Question: Following the steps described in the <URL>:
'''
kqueue() FileSystemWatcher has reached the maximum nunmber of files to watch.
'''
See the attached screenshot for the complete stacktrace. What could be wrong?
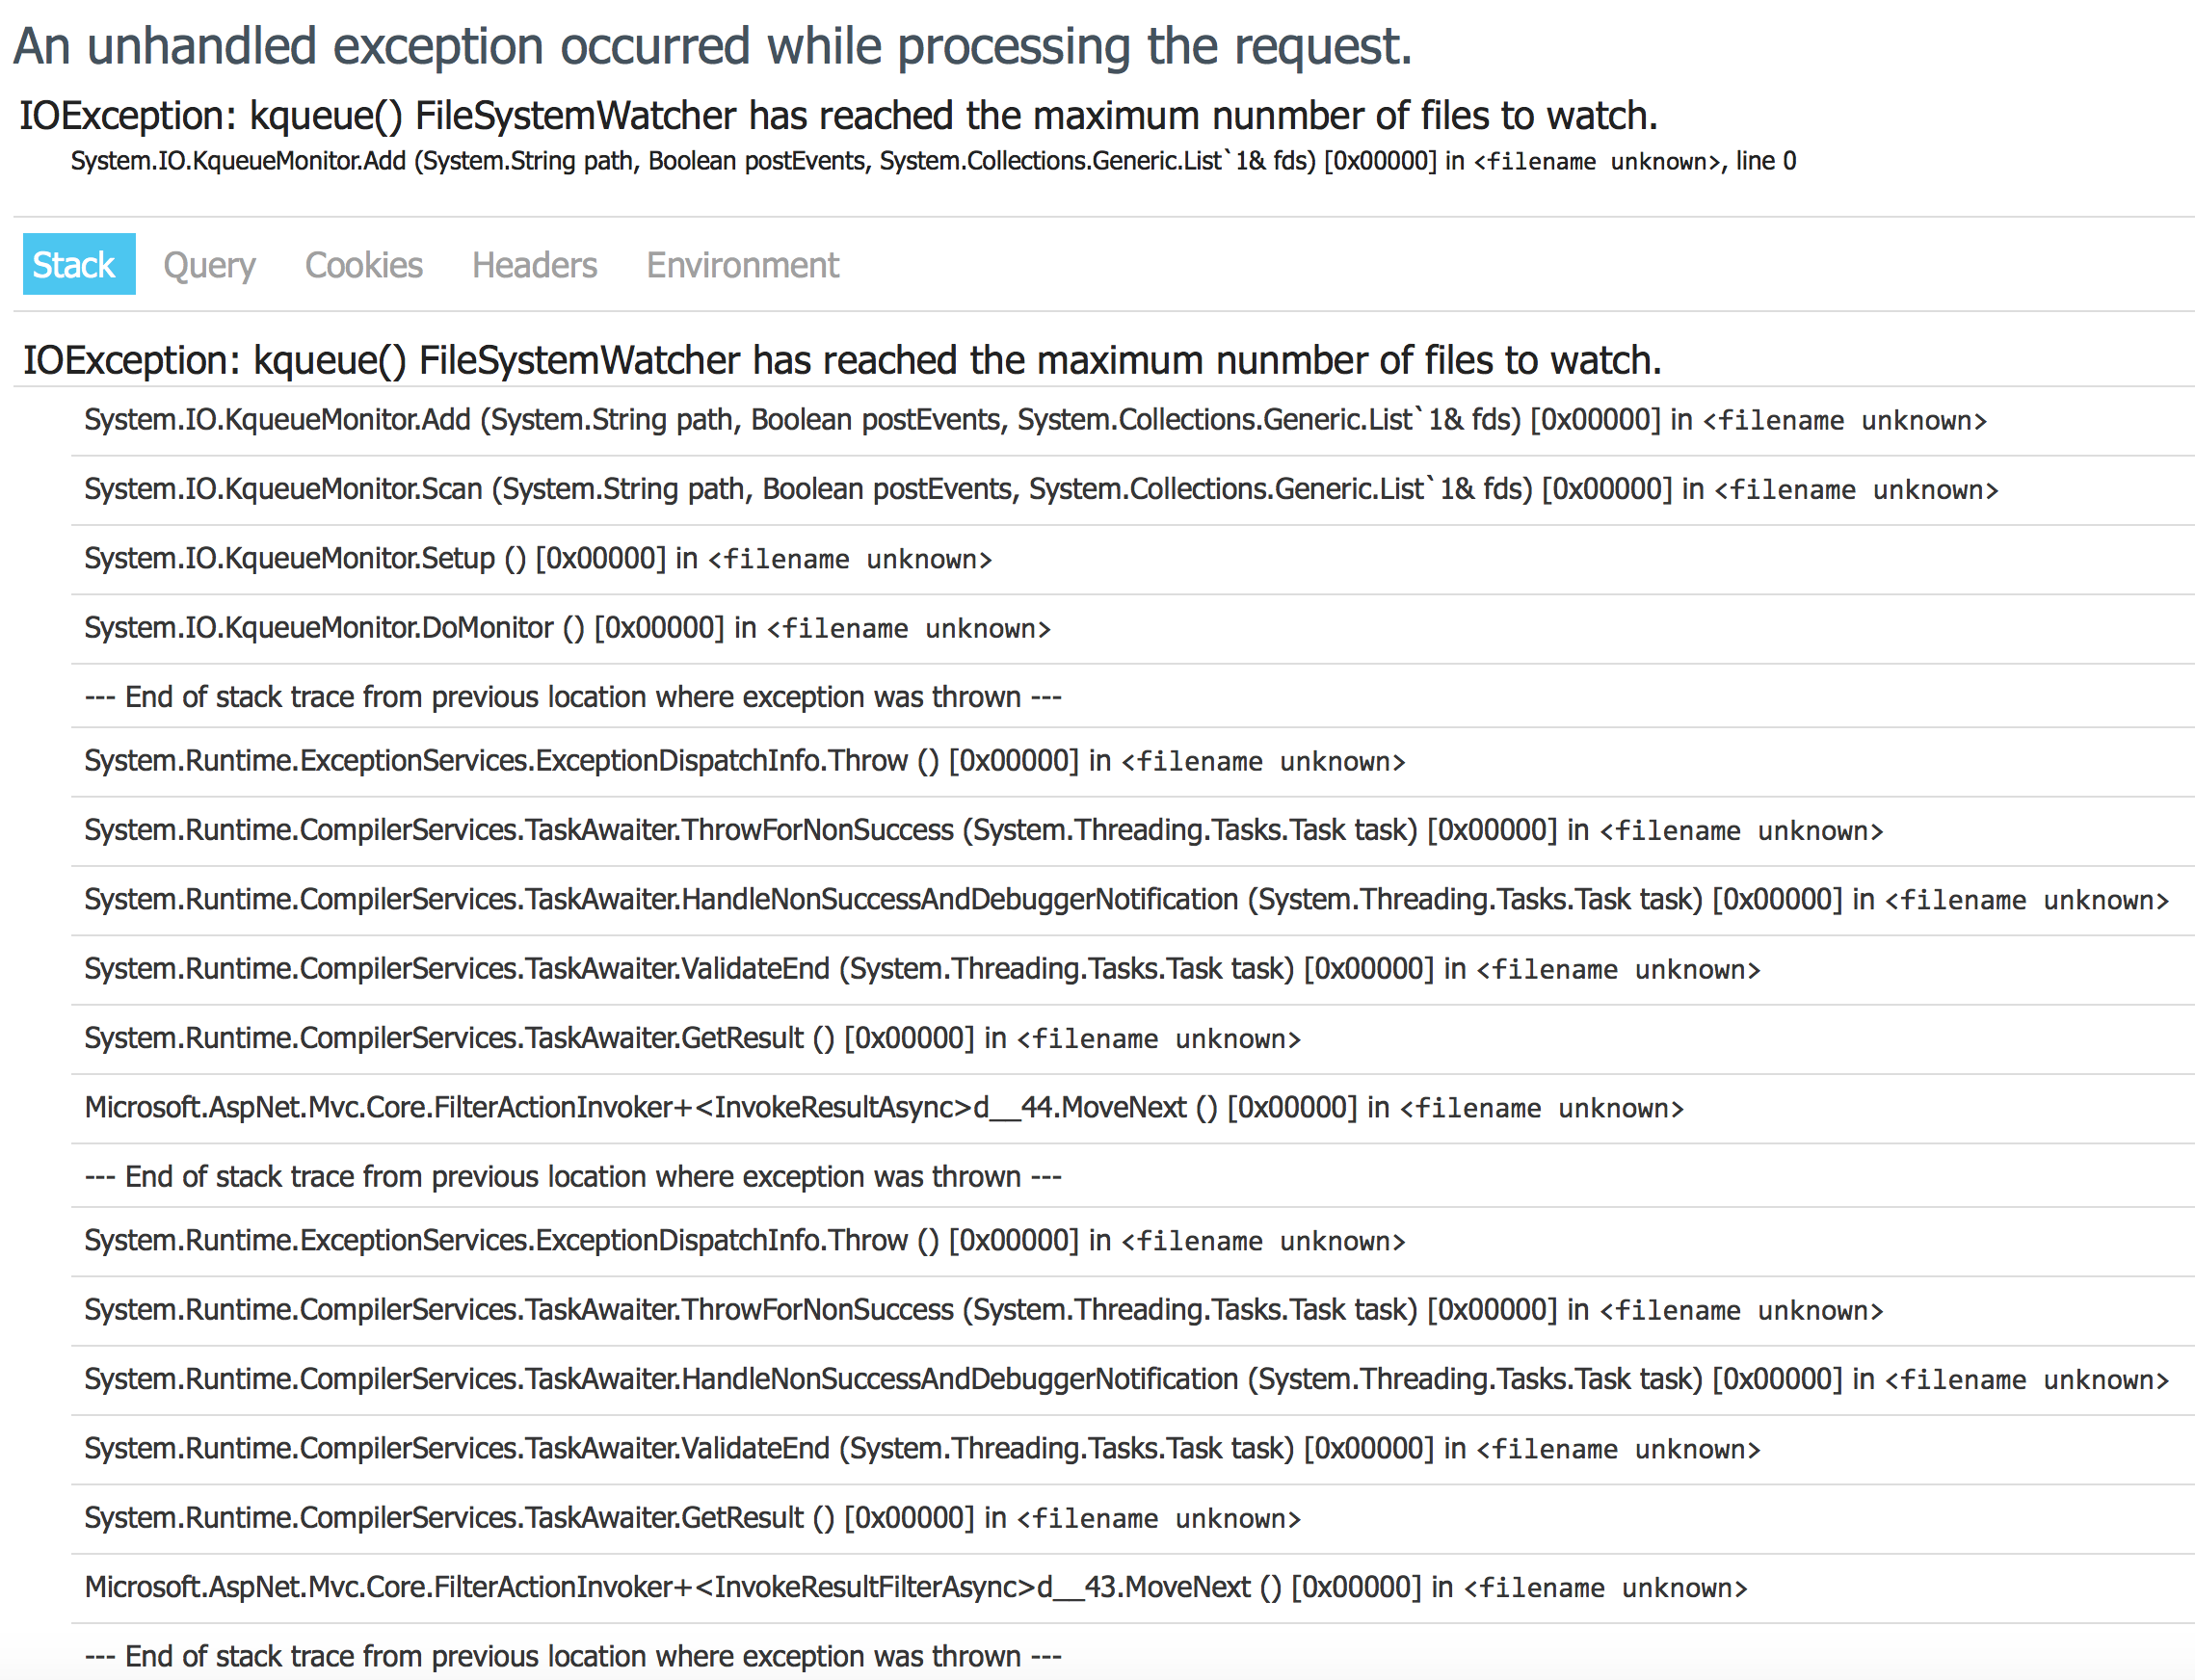
Answer: It's a <URL>. In order to fix it set the 'MONO_MANAGED_WATCHER' environment variable:
'''
export MONO_MANAGED_WATCHER=false
'''
<URL>